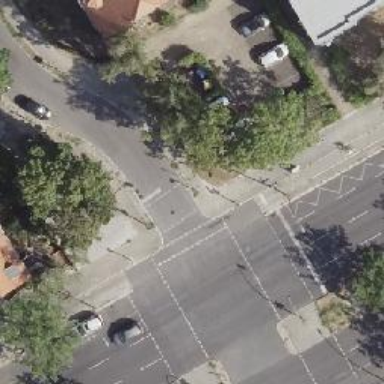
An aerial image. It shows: Road with traffic signals.